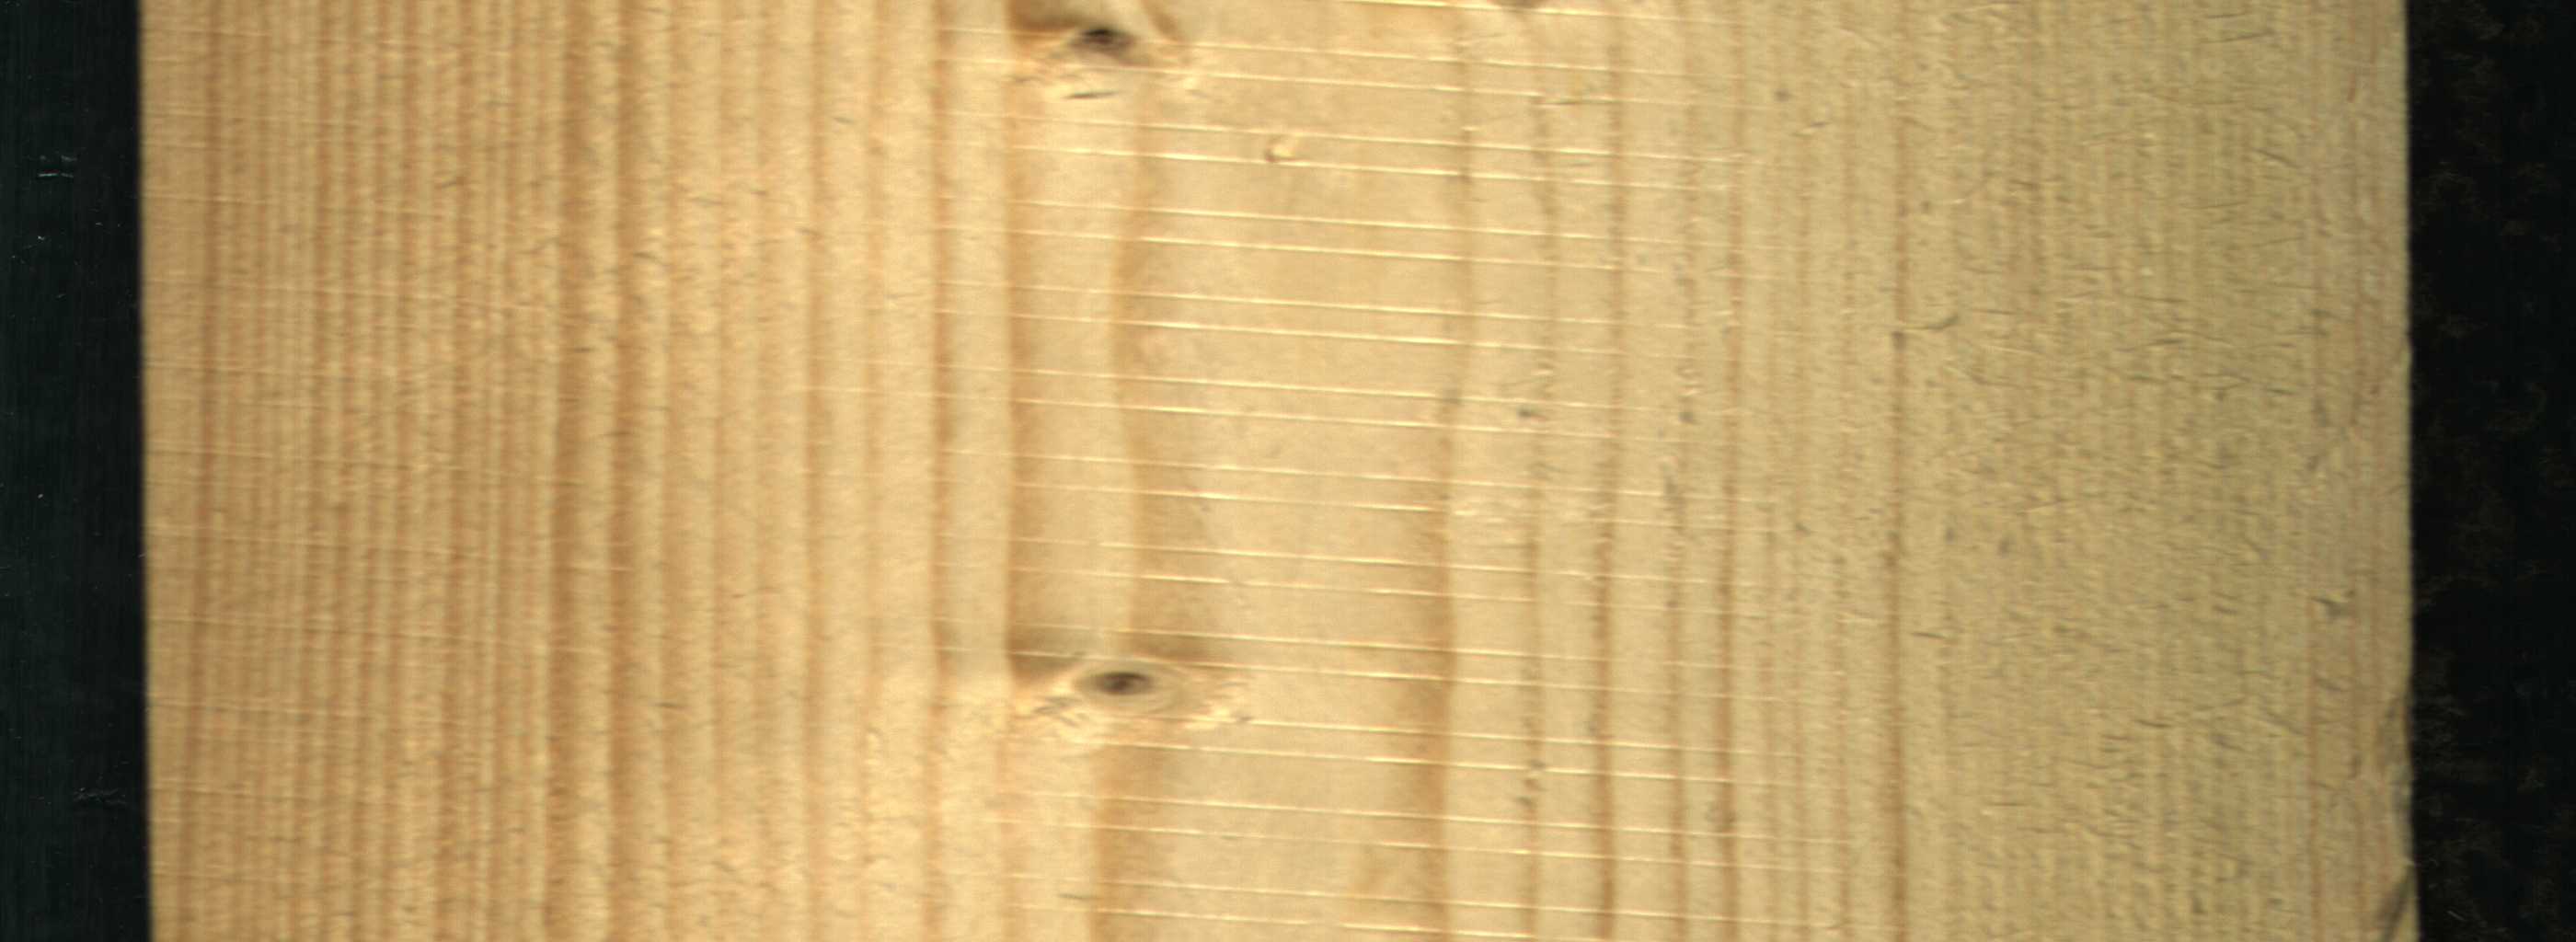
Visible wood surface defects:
Live_Knot
Live_Knot